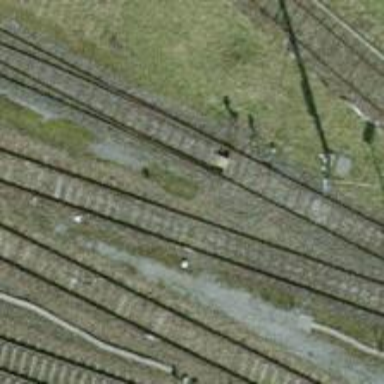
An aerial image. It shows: Railway switch.